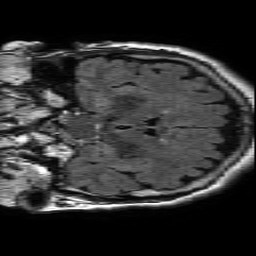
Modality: FLAIR
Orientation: coronal
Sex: female
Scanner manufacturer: philips
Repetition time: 11 s
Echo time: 0.125 s